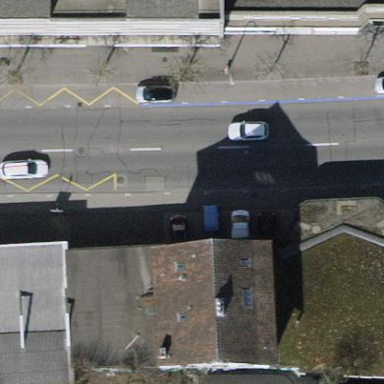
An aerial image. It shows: Commercial building.